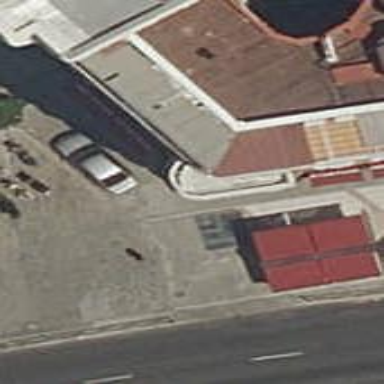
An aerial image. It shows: Restaurant.